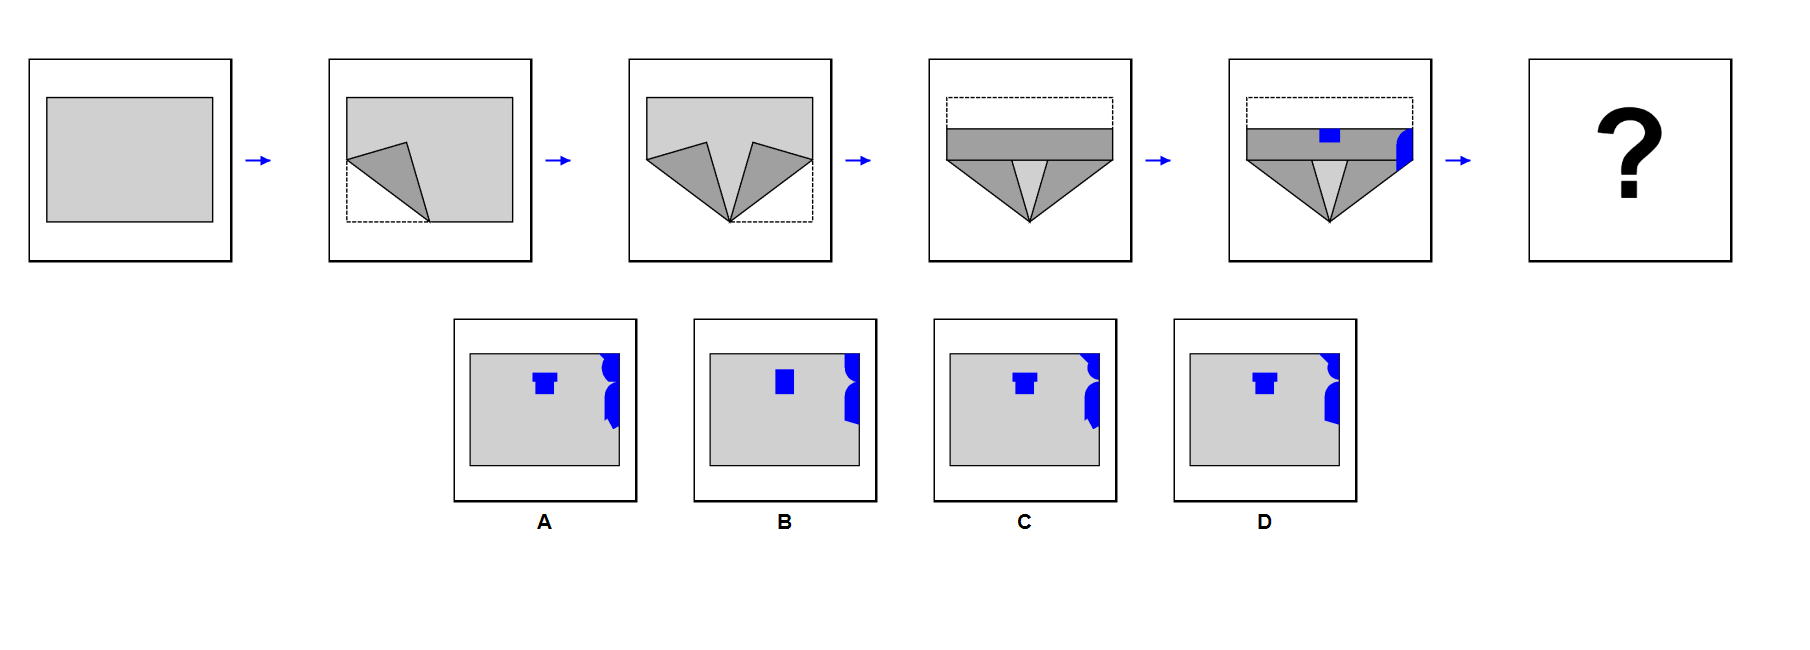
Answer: B